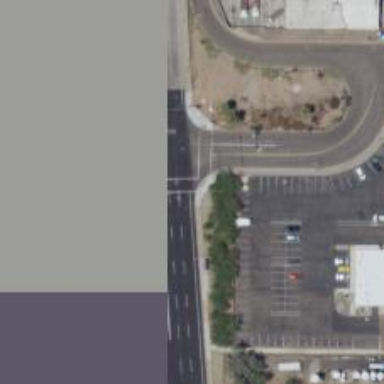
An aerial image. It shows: Solid stop line on the road.